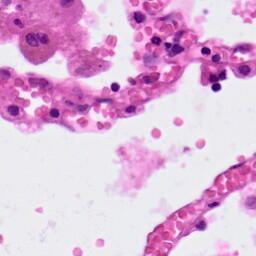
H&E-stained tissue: Lung